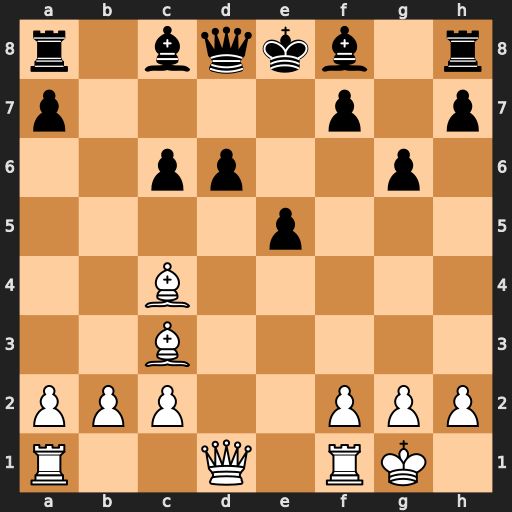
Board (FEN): r1bqkb1r/p4p1p/2pp2p1/4p3/2B5/2B5/PPP2PPP/R2Q1RK1
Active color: w
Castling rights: kq
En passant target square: -
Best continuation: Qf3 d5 Bxe5